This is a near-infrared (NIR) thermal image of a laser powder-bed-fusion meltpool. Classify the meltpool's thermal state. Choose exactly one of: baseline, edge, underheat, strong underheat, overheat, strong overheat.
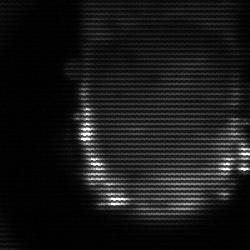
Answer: baseline